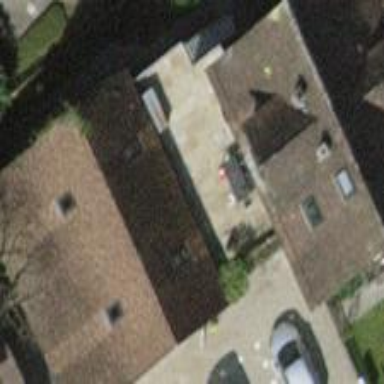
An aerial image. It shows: Building with gabled red roof.